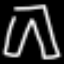
Label: pants